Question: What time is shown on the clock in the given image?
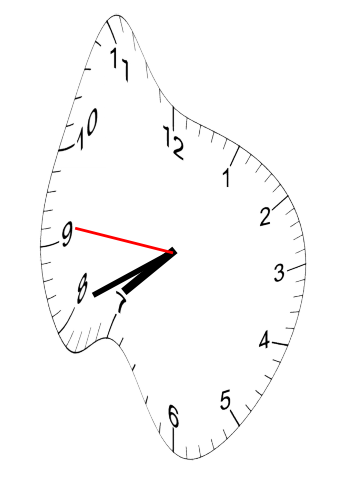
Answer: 07:40:46